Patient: sex M, age 44
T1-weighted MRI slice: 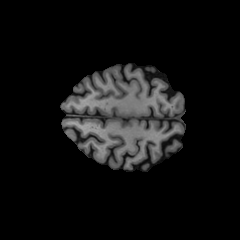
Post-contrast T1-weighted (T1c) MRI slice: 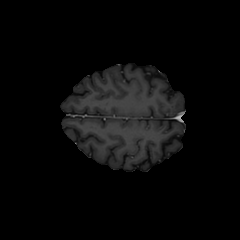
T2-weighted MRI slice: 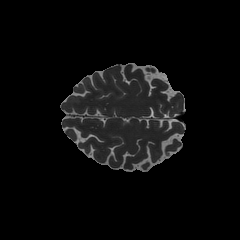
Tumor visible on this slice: no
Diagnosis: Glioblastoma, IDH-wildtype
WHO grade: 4